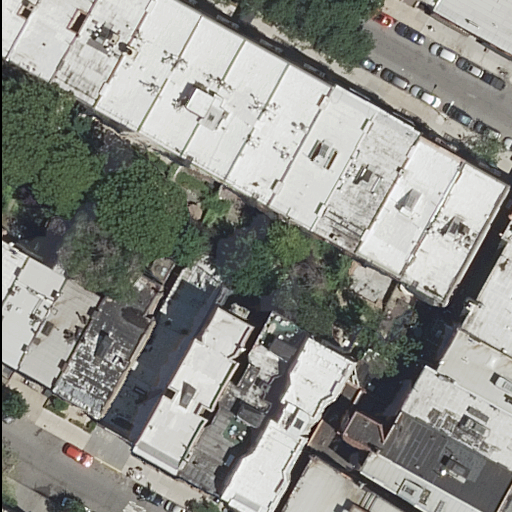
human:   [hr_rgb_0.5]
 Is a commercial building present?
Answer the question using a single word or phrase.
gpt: no

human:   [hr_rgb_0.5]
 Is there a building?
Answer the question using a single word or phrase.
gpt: yes

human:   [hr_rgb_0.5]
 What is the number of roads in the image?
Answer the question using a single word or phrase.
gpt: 2

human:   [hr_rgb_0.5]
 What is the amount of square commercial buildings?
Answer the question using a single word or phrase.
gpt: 0

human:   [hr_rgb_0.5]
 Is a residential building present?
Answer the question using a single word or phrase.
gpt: yes

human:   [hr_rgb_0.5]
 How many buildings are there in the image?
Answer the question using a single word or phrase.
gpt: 25

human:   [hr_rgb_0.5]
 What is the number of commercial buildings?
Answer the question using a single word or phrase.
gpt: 0

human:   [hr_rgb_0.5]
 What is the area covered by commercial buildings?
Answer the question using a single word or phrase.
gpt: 0m2

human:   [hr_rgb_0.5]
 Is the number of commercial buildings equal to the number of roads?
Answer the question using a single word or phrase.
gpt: no

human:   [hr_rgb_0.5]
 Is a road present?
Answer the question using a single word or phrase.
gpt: yes

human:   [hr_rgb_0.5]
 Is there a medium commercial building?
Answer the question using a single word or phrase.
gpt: no

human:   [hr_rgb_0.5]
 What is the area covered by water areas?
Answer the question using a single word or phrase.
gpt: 0m2

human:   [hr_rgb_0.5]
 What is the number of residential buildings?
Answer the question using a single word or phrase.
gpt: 25

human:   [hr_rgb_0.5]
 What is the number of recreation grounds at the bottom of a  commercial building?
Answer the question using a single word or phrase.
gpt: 0

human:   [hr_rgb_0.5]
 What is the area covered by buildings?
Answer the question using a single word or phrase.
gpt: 6169m2

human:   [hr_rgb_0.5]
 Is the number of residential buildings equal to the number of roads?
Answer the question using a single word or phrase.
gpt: no

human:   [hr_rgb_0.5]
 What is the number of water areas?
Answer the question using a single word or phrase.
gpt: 0

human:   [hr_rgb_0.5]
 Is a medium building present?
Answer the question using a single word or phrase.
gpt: yes

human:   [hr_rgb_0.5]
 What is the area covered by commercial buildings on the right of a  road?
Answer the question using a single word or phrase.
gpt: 0m2

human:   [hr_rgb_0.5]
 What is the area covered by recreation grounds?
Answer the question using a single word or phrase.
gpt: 0m2

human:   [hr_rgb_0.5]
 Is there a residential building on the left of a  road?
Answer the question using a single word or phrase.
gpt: yes

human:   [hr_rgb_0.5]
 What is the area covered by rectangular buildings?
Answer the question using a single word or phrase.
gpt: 3737m2

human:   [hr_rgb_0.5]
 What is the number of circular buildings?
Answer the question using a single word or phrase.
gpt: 0

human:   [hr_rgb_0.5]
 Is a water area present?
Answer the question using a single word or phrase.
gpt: no

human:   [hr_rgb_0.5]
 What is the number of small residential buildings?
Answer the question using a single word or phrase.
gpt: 4

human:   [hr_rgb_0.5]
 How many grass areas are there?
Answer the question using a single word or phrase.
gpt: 0

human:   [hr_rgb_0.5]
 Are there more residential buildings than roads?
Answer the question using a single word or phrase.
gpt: yes

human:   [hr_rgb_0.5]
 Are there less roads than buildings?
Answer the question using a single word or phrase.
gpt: yes

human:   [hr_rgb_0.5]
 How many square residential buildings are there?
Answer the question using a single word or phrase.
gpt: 0

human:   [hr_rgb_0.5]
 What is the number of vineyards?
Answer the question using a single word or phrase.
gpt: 0

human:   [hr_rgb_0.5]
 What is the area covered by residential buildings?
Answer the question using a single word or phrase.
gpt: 6169m2

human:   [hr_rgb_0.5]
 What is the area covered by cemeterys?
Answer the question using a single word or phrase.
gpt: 0m2

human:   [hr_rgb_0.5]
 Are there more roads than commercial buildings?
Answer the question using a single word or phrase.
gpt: yes

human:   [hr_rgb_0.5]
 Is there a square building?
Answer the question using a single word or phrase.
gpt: no

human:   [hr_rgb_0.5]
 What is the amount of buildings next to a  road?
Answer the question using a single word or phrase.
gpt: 25

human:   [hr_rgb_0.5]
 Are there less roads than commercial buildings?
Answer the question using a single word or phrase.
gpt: no

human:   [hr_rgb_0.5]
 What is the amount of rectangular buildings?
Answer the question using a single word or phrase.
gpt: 17

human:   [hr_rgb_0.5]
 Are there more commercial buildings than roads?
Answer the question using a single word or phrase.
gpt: no

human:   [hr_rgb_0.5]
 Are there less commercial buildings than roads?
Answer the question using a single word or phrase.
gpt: yes

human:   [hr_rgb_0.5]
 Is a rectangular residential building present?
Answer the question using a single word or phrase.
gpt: yes

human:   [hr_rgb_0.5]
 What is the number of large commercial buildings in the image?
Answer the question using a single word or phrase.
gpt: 0

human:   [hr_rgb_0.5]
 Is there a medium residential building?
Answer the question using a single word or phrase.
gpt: yes

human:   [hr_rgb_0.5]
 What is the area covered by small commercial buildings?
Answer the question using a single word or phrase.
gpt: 0m2

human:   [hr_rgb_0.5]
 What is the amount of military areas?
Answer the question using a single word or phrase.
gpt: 0

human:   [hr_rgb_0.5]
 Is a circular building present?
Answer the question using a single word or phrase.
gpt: no

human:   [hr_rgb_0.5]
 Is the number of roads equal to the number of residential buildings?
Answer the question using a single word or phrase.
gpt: no

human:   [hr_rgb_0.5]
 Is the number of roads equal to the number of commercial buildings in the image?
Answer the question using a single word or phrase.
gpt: no

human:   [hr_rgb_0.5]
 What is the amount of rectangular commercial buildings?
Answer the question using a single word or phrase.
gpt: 0

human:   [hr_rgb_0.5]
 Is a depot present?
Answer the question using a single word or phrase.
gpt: no

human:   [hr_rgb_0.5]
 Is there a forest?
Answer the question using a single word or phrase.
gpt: no

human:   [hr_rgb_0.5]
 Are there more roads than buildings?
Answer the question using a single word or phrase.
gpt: no

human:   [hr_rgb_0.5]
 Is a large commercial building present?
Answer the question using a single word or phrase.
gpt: no

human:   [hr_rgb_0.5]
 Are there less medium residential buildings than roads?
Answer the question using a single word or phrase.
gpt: no

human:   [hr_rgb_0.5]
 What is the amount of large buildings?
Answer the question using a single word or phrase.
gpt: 1

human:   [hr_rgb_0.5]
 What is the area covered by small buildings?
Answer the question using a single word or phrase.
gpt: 36m2

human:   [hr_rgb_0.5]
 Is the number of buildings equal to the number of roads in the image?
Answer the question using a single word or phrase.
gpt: no

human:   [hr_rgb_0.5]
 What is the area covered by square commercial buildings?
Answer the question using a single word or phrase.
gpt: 0m2

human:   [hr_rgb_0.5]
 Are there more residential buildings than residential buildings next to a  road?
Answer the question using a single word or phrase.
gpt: no

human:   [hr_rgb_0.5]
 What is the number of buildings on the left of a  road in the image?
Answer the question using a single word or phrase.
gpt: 14

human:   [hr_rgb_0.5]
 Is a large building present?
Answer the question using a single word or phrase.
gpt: yes

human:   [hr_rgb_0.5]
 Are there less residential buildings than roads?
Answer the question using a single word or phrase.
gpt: no

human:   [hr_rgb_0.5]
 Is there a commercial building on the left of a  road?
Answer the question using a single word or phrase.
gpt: no

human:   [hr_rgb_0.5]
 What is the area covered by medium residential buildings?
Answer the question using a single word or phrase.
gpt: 5034m2

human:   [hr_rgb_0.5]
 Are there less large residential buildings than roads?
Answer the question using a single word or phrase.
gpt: yes